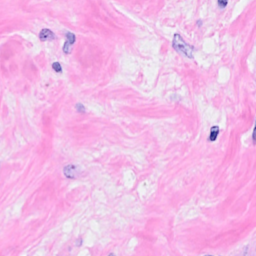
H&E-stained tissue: Breast